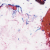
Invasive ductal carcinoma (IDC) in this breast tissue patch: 0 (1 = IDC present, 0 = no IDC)